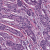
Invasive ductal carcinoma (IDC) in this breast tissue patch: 1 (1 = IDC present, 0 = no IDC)